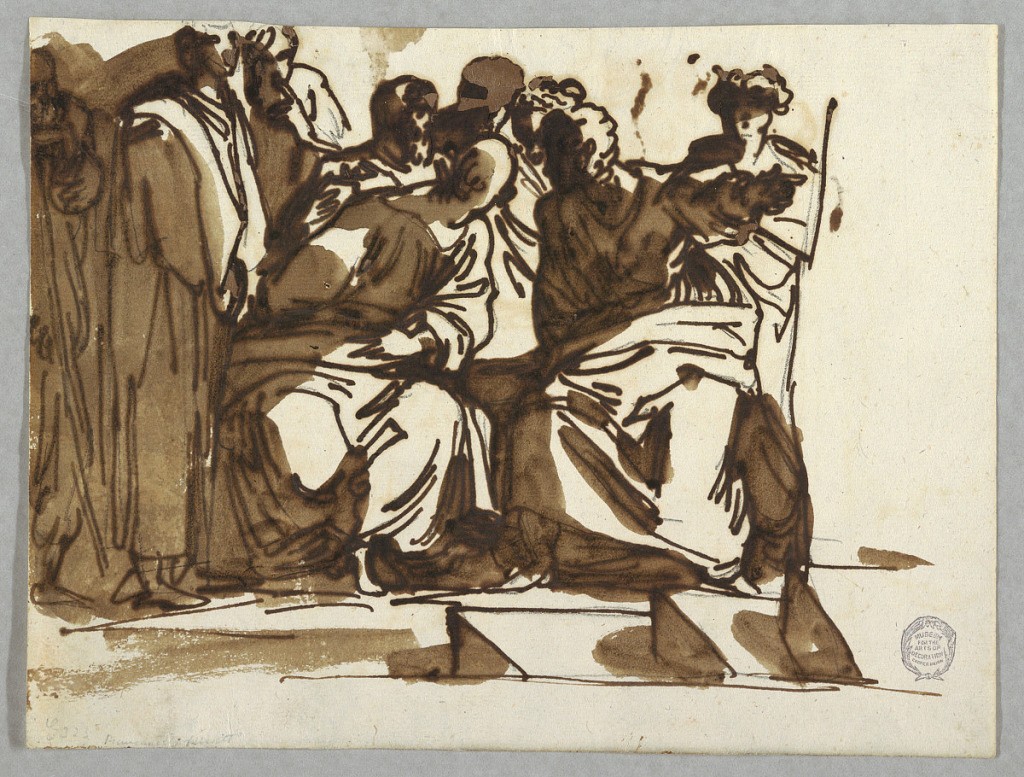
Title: Saint Paul Preaching, after Raphael
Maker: Felice Giani, Italian, 1758–1823
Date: ca. 1820
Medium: Graphite, pen and ink, brush and sepia wash on paper.
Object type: Drawing
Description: A group of seated robed figures, a detail after Raphael.